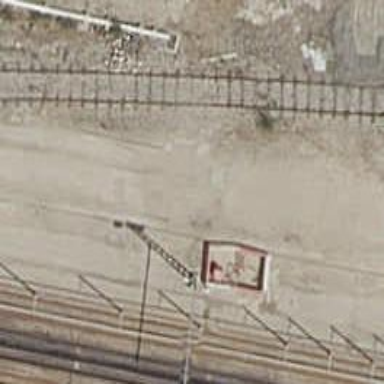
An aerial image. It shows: Railway buffer stop.